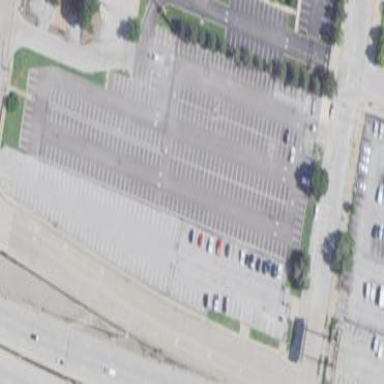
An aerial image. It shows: Parking area with asphalt surface.